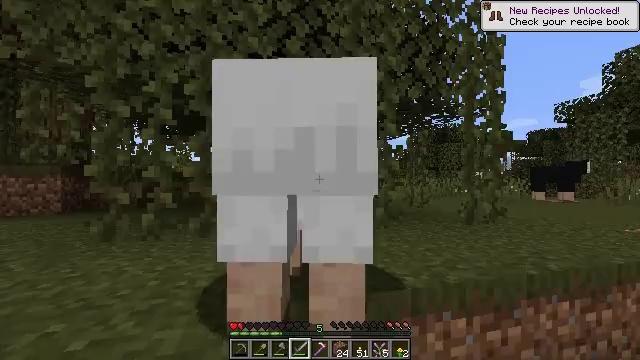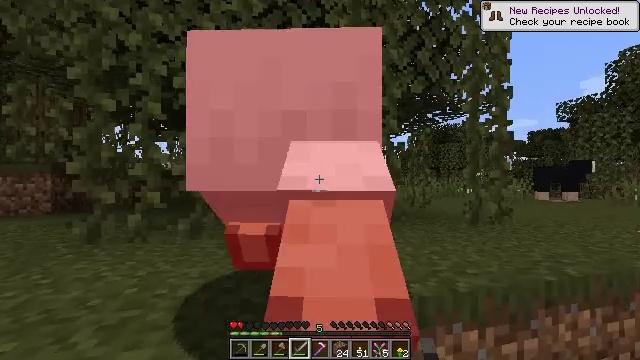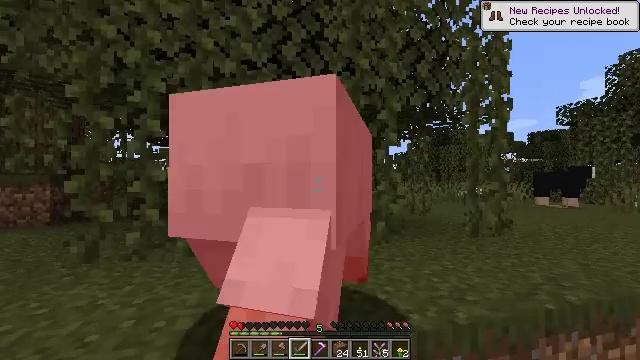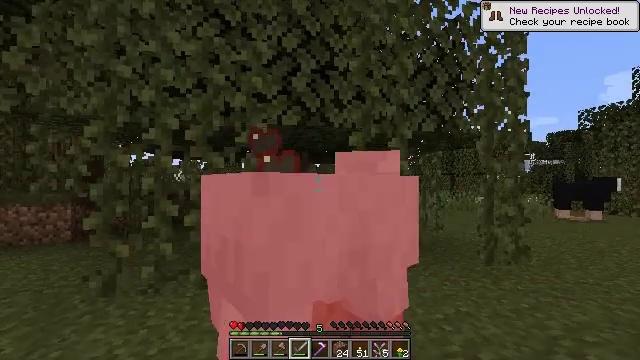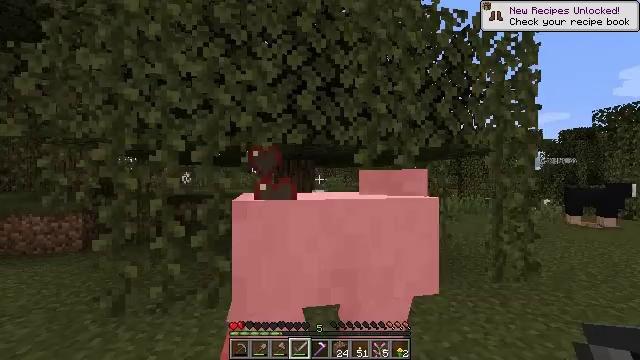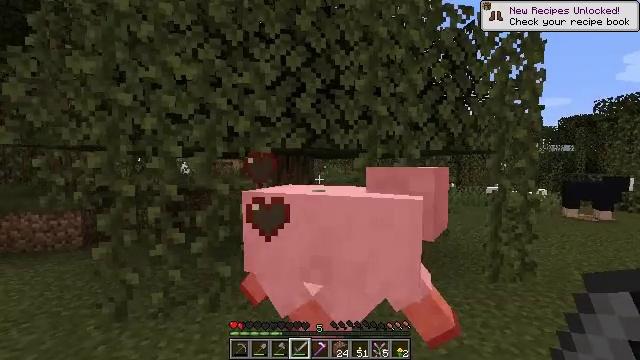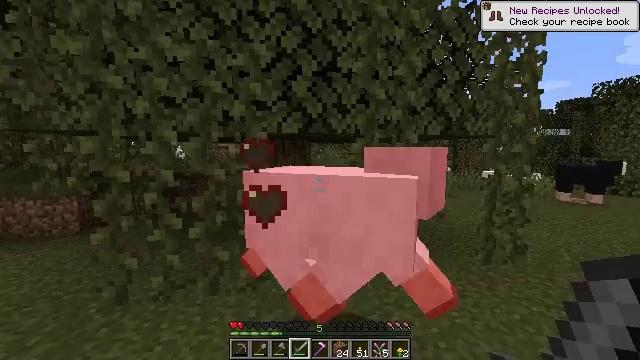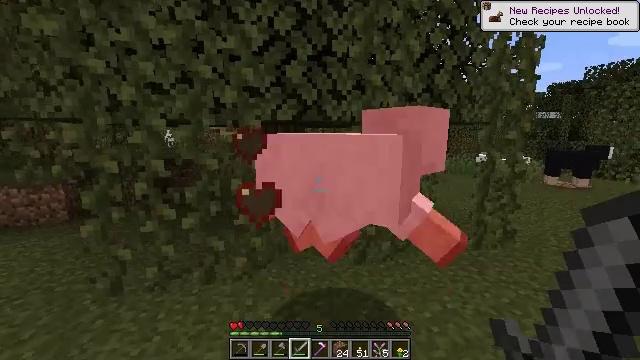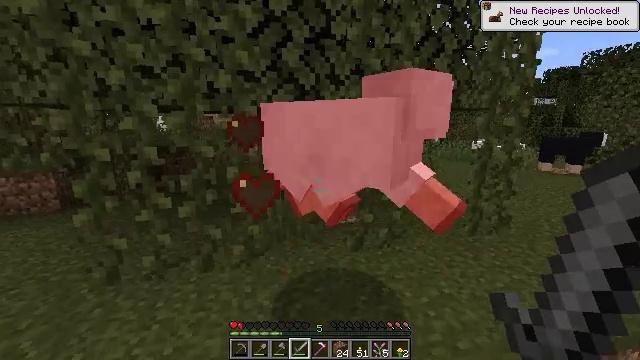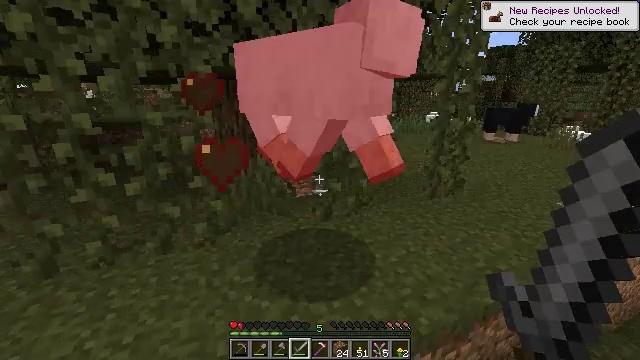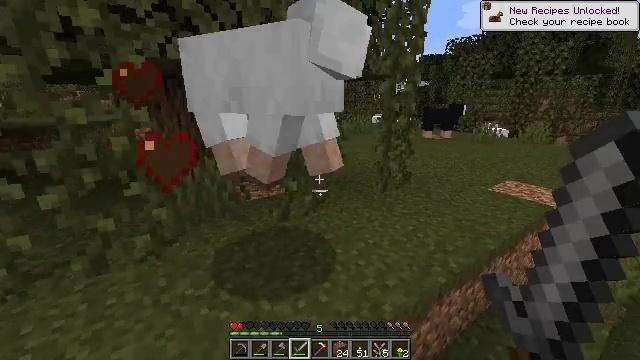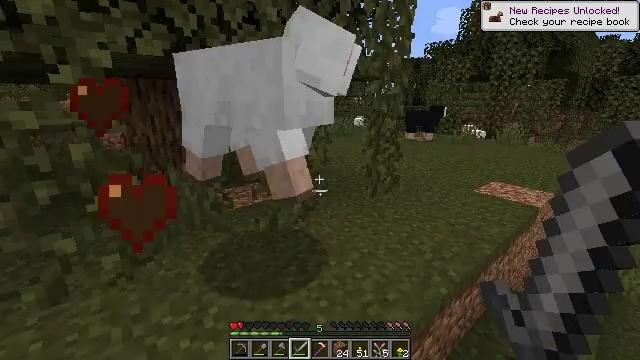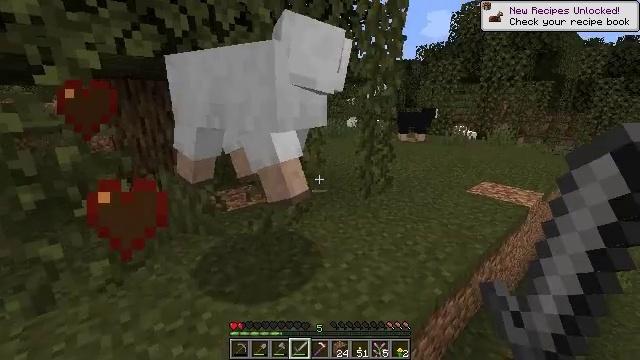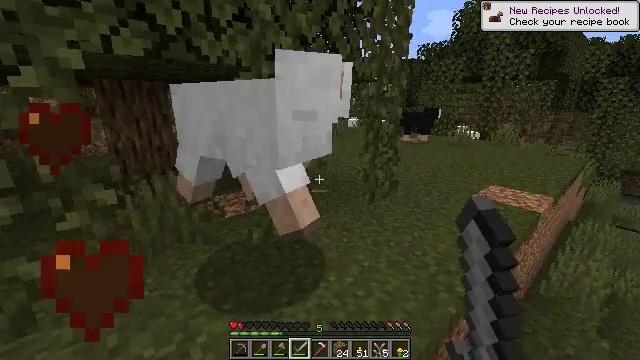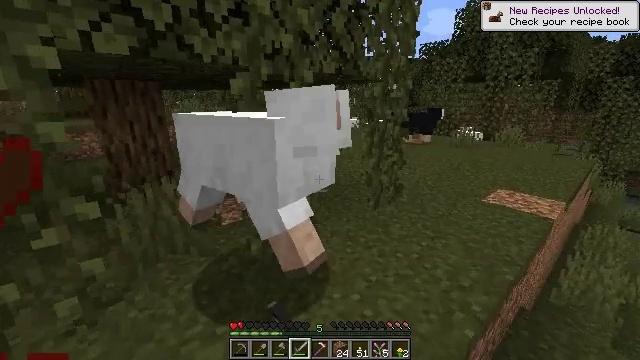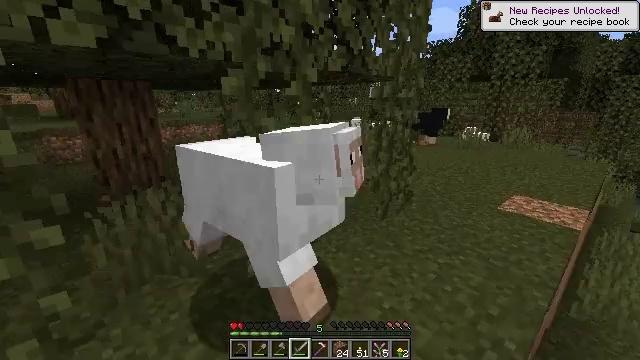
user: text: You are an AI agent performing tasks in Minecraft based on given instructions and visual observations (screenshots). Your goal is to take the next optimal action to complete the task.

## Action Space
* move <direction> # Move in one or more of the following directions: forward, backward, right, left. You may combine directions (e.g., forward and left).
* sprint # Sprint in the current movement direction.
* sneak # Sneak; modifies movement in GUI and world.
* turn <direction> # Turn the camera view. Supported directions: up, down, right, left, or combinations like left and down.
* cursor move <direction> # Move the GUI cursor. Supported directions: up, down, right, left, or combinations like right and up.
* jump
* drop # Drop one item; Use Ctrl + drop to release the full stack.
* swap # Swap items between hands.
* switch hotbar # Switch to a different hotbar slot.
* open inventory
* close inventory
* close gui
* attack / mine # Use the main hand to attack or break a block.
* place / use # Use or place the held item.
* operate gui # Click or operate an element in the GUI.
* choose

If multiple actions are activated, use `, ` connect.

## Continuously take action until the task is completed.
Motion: motion action
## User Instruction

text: Kill mobs.
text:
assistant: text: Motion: move forward
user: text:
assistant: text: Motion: jump
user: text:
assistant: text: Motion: move forward, turn left, jump
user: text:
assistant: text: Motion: move forward and move left, turn left, jump
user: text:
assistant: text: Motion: move forward and move left, turn down, jump
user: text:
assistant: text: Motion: move forward and move left, turn down, jump
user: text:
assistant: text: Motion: move forward and move left, turn right and down
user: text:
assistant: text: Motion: move forward and move left, turn right and down
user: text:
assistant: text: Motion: move forward and move left, turn right and down
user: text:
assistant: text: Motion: move forward, turn right
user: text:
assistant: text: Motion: move forward, turn right
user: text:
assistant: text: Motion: move forward, turn right, attack / mine
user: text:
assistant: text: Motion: move forward, attack / mine
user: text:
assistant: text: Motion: move forward, attack / mine
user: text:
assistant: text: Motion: move forward, attack / mine
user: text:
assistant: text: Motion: turn left
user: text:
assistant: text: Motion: no_op